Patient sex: M
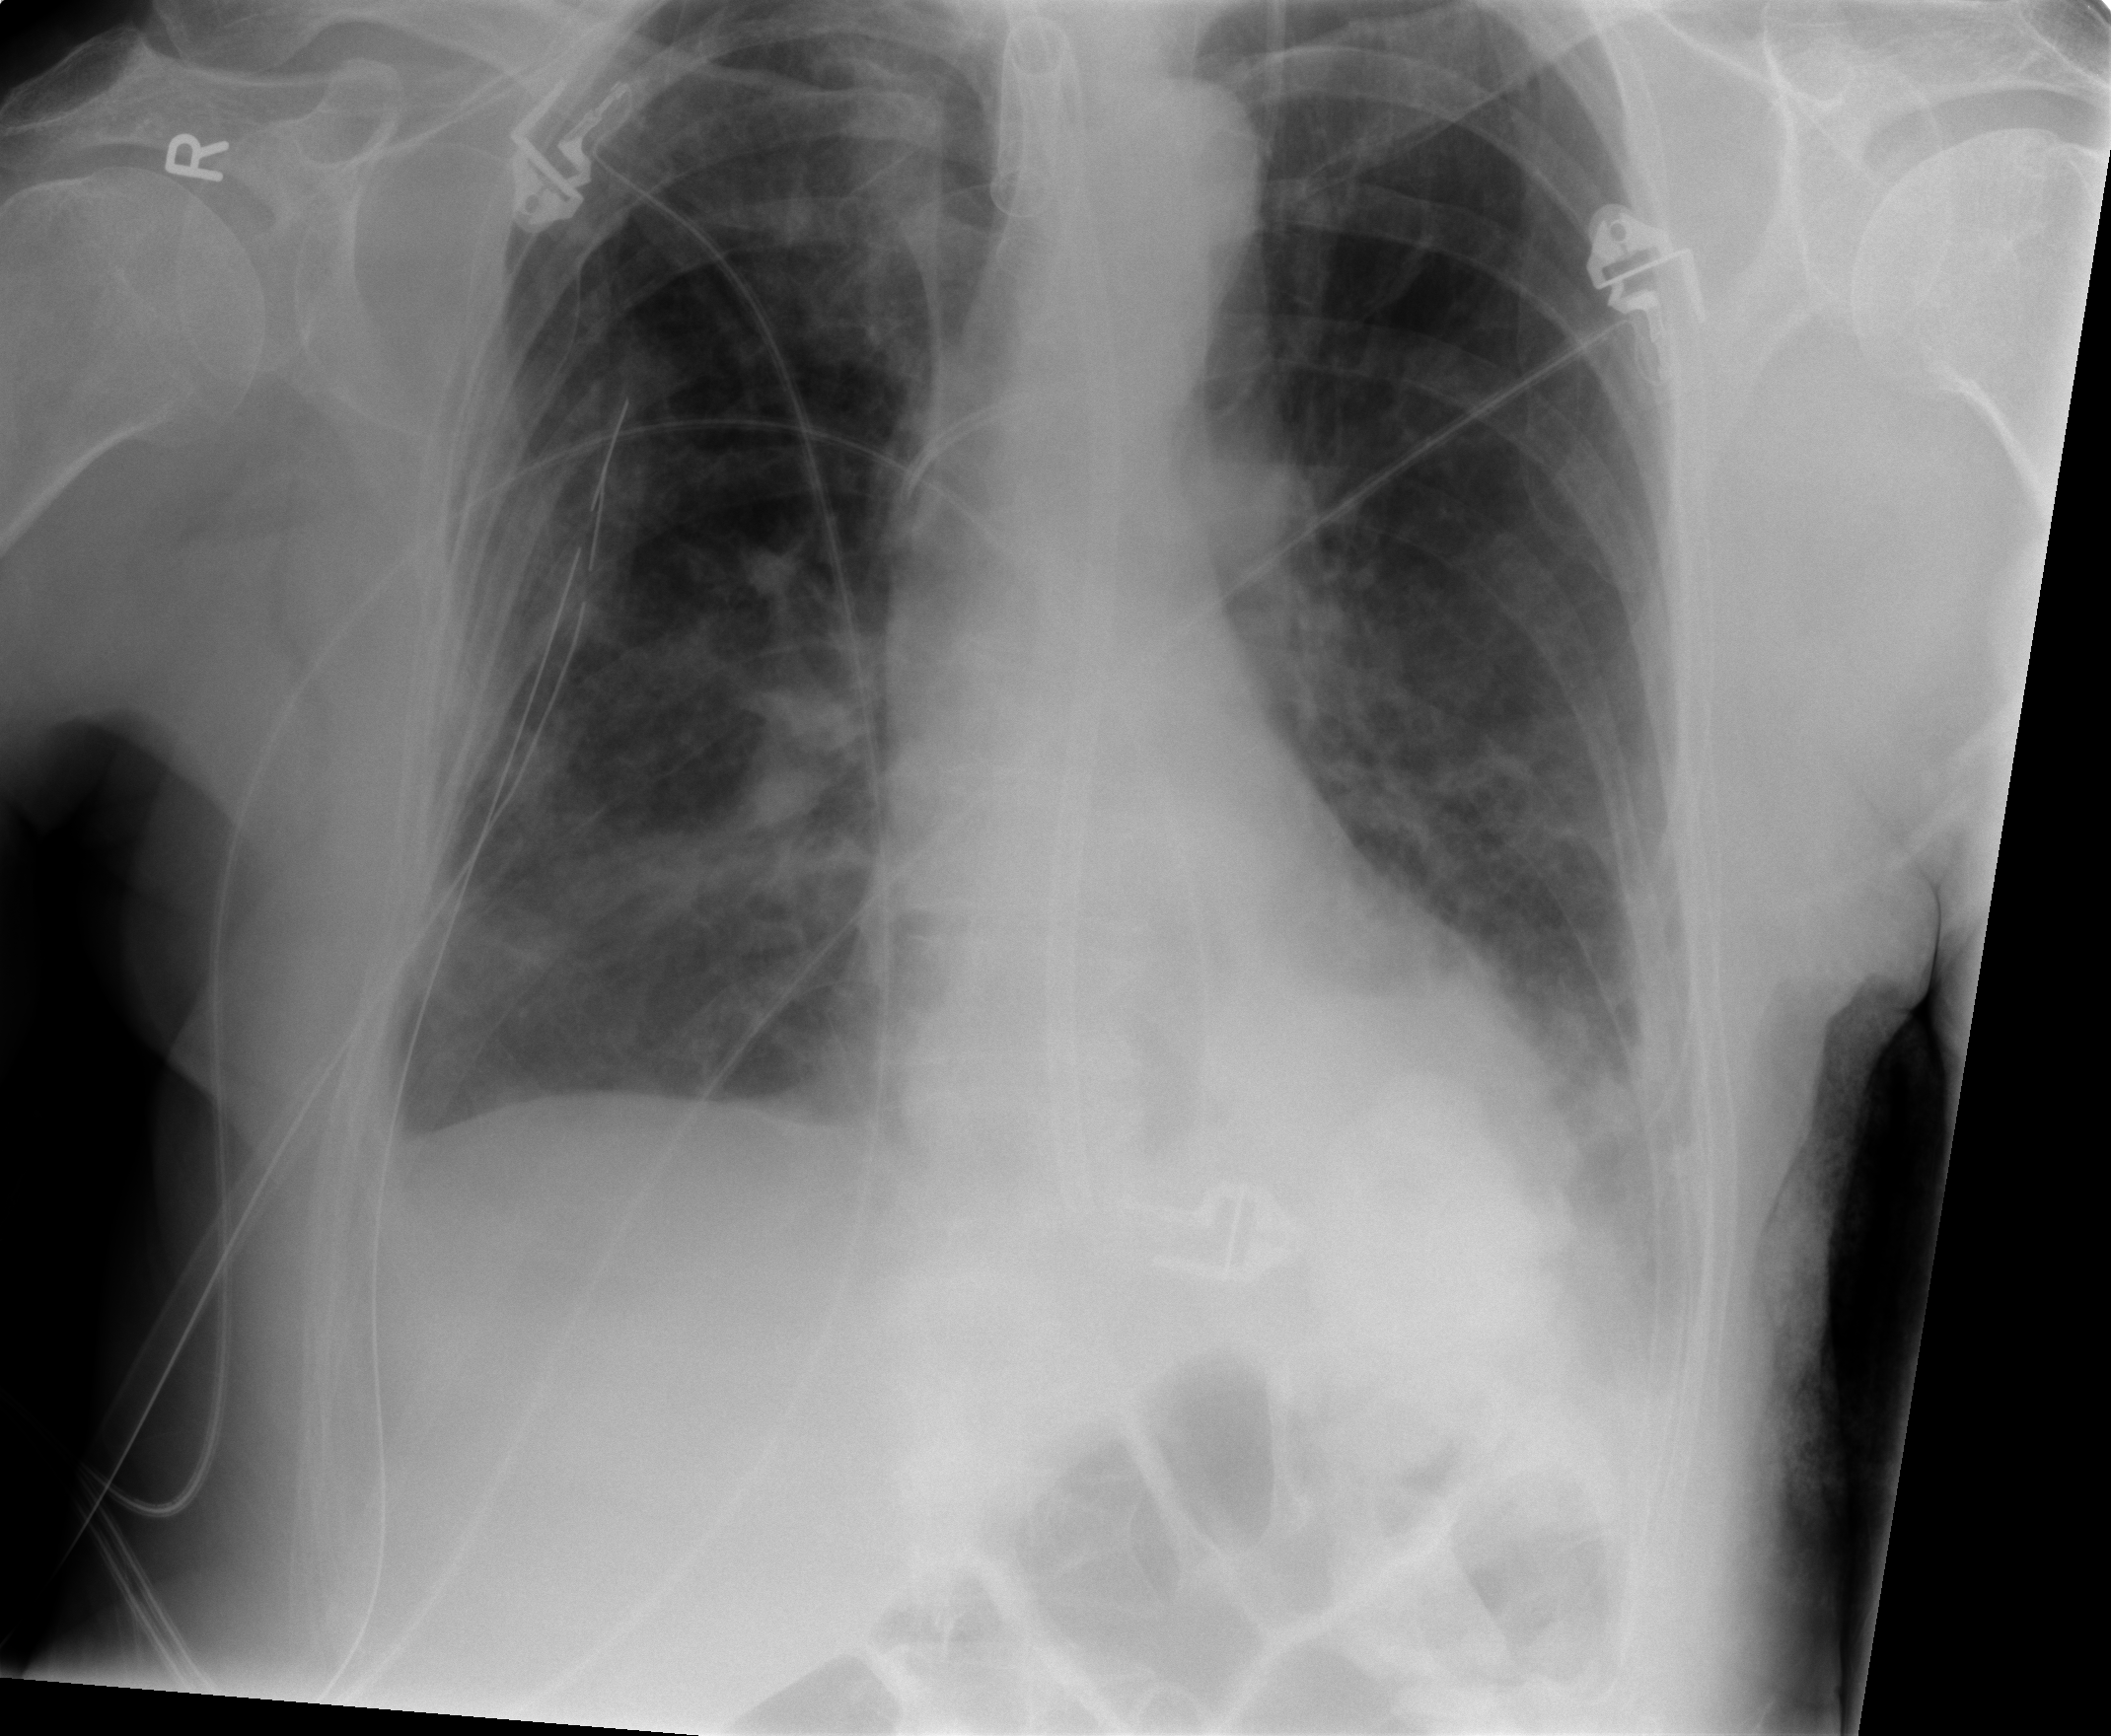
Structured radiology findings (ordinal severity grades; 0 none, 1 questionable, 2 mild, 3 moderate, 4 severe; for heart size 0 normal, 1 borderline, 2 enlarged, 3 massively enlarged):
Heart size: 0
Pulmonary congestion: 1
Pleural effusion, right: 0
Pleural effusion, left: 1
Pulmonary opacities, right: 3
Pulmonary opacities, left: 2
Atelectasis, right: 2
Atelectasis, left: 2